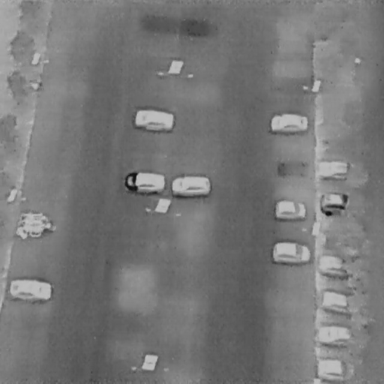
There are 13 Cars in the infrared image.